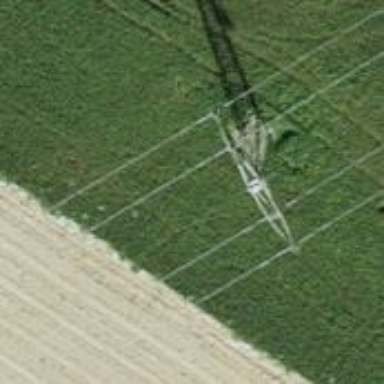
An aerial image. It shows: Power tower.